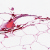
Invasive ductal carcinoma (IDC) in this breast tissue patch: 0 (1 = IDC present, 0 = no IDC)